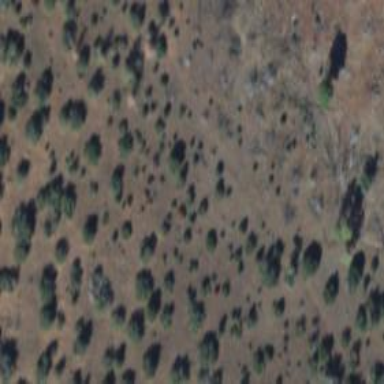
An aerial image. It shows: Area covered in scrub vegetation.